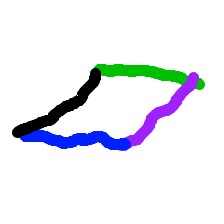
Shape: parallelogram